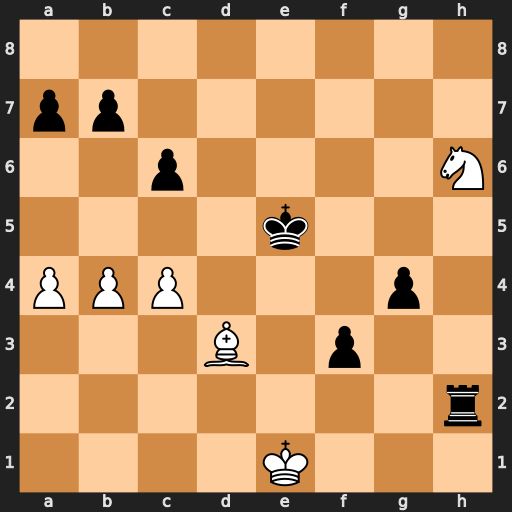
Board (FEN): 8/pp6/2p4N/4k3/PPP3p1/3B1p2/7r/4K3
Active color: w
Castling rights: -
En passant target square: -
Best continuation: Nxg4+ Kd4 Nxh2